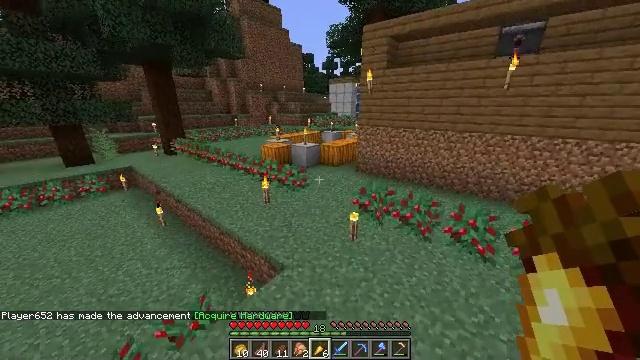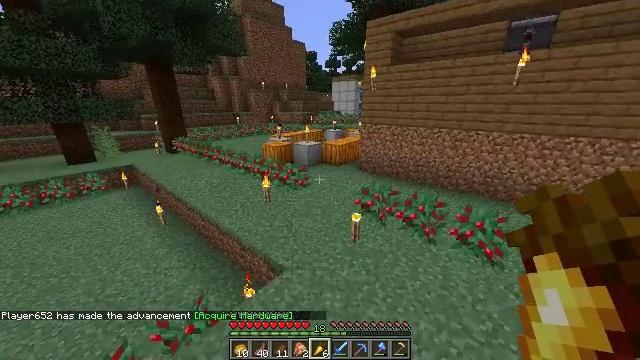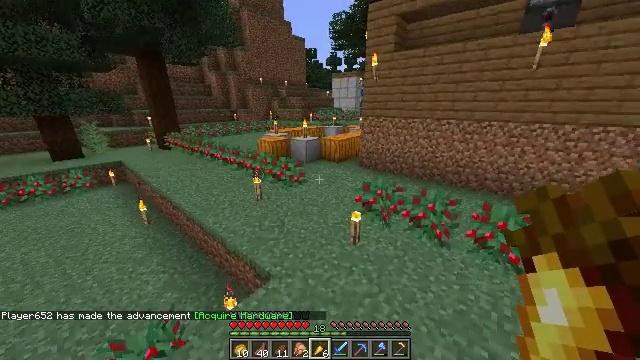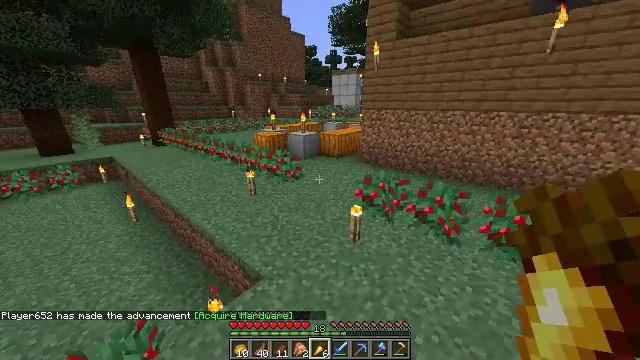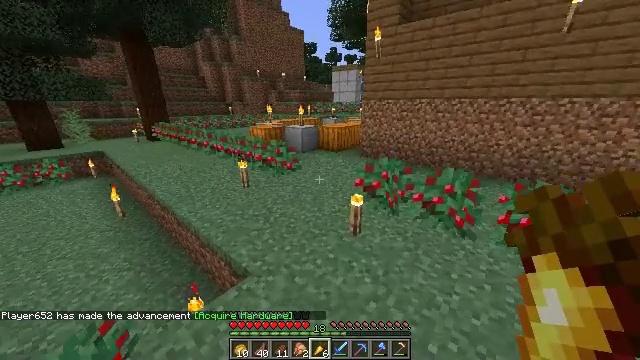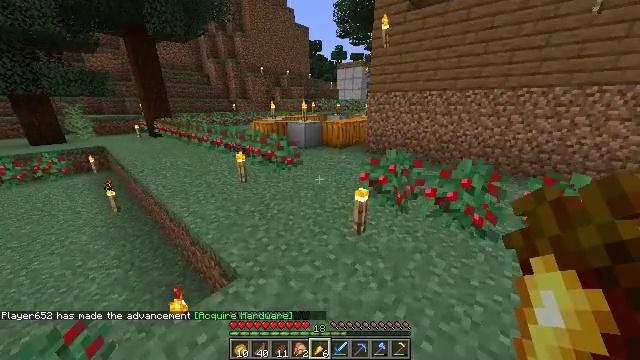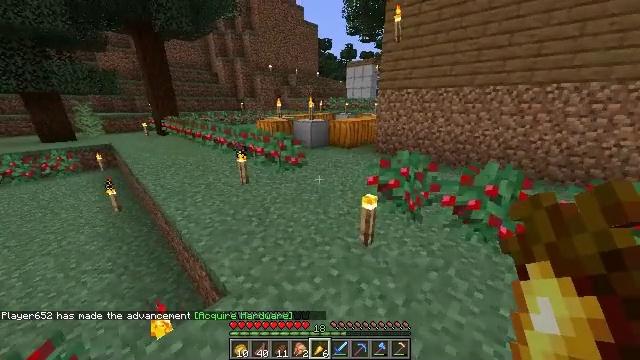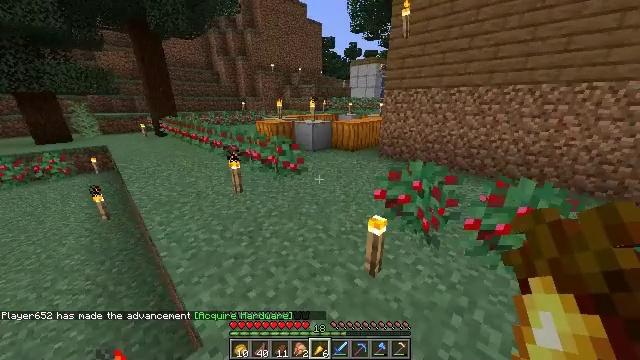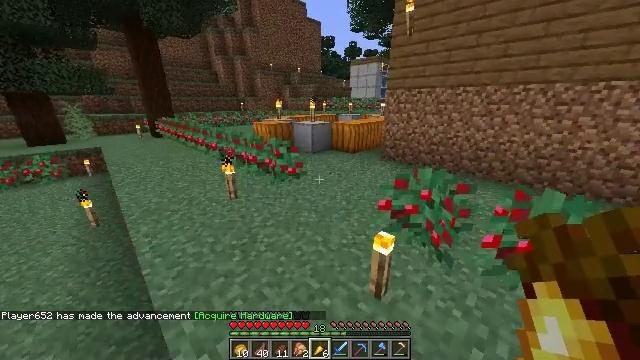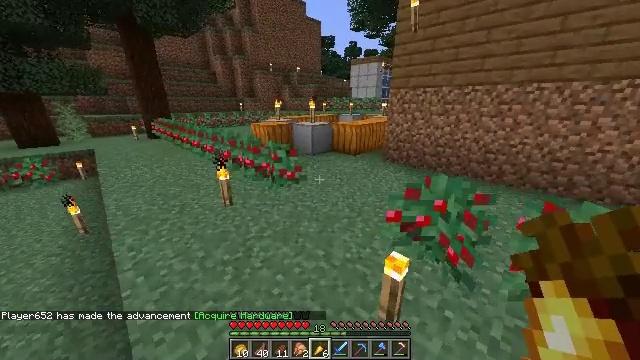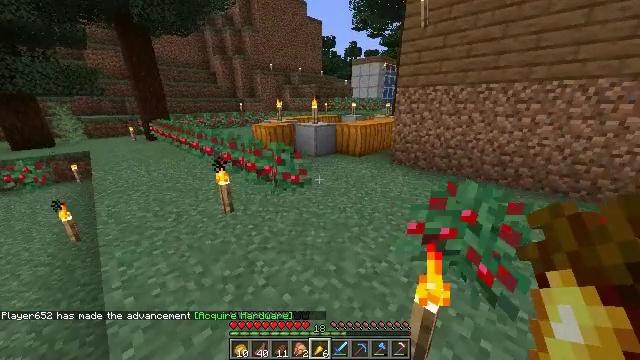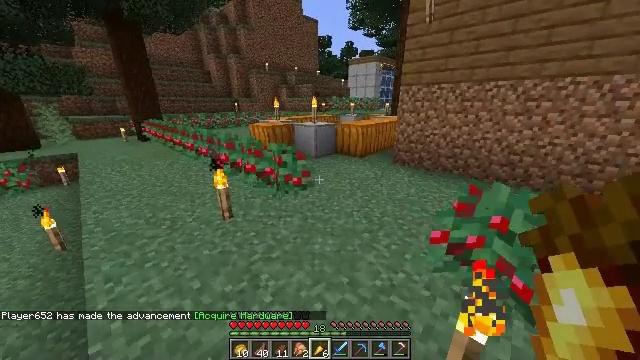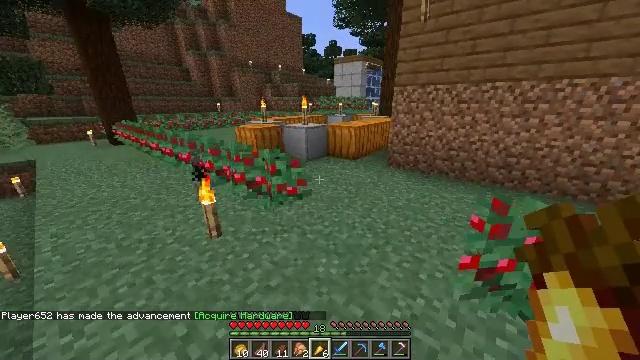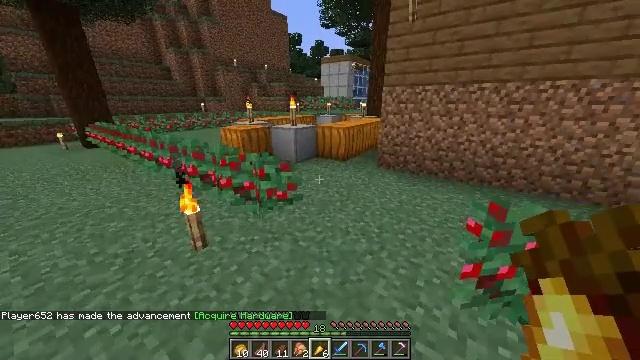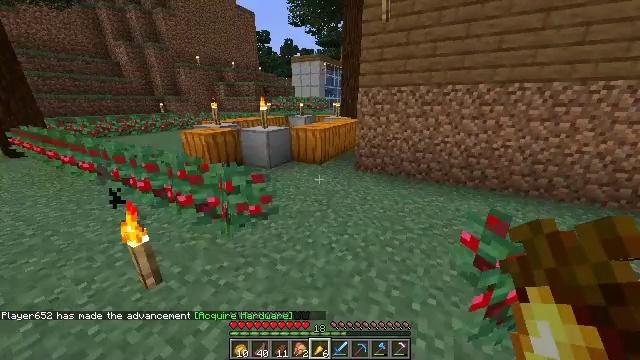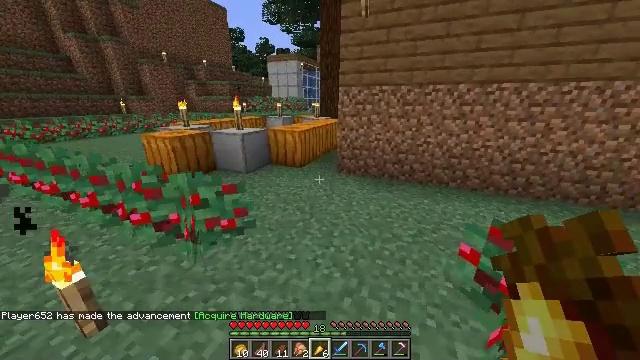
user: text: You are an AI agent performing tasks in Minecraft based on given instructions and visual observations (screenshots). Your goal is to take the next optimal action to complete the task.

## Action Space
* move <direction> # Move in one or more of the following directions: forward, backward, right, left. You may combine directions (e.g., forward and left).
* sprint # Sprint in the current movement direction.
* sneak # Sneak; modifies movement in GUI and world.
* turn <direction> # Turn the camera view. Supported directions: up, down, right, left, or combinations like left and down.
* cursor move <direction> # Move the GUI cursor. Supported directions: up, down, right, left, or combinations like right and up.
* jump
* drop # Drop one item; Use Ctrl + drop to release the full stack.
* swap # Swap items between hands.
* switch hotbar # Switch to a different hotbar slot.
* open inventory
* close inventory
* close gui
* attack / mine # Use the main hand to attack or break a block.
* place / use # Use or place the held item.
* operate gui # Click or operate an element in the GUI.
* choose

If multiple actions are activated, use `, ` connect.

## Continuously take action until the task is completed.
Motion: motion action
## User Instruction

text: Get a tripwire hook by using iron ingot, stick, and wooden plank at the crafting table.
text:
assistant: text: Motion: move forward, jump
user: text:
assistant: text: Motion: move forward
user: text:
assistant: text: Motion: move forward
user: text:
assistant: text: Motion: move forward
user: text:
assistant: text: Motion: move forward, turn left
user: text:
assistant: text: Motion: move forward, turn left
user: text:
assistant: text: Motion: move forward
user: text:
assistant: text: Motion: move forward
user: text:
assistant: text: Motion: move forward and move left
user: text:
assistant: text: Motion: move forward and move left
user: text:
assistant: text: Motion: move forward and move left, turn right
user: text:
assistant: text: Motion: move forward, turn right
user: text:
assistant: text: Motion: move forward, turn right
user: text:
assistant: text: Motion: move forward, turn right
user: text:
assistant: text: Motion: move forward, turn right
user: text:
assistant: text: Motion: move forward, turn right
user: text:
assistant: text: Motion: move forward, turn right
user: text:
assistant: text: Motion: move forward, turn right
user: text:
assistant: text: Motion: move forward, turn right
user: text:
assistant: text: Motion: move forward, turn right
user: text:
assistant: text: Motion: move forward, turn right
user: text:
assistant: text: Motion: move forward
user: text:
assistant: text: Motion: move forward, turn right
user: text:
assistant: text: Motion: move forward, turn right
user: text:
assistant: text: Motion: move forward, turn right
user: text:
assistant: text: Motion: move forward, sprint, turn right
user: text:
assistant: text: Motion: move forward, sprint, turn right
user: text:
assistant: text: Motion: move forward, sprint, turn right
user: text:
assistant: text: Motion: move forward, turn right
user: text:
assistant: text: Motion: move forward, turn right